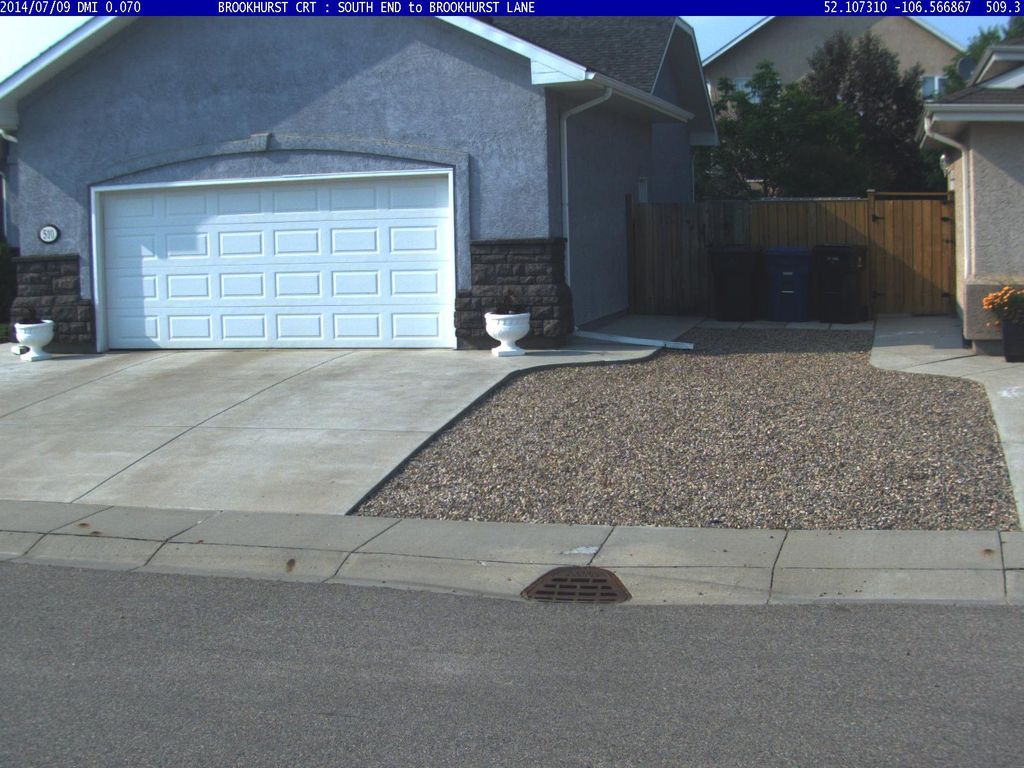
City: saskatoon